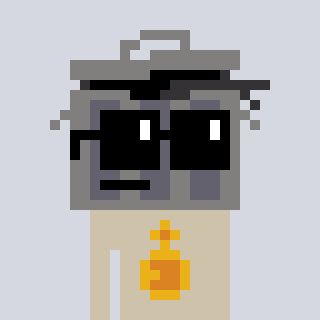
a pixel art character with square black sunglasses, a trashcan-shaped head and a bege-colored body on a cool background